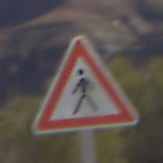
Verkehrszeichen: FussgaengerRechts
Umgebung: Outdoor, Nature
Tageszeit: Midday
Wetter: Clear
Licht: Natural
Jahreszeit: NotSpecified
Kontrast: HighContrast